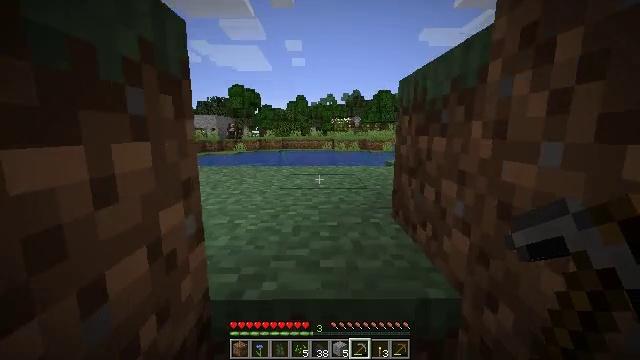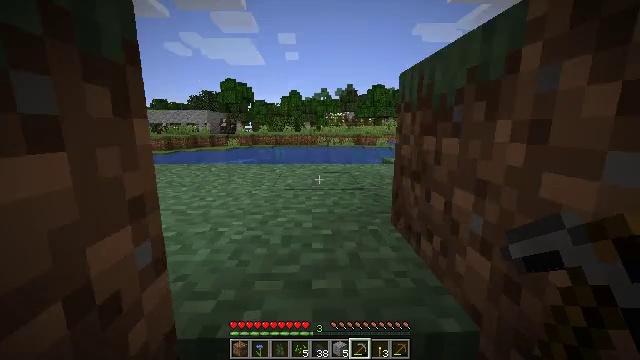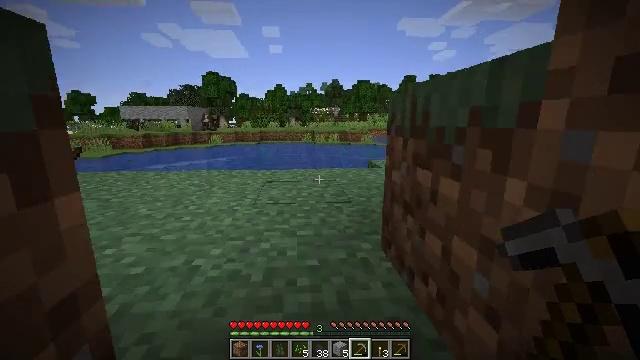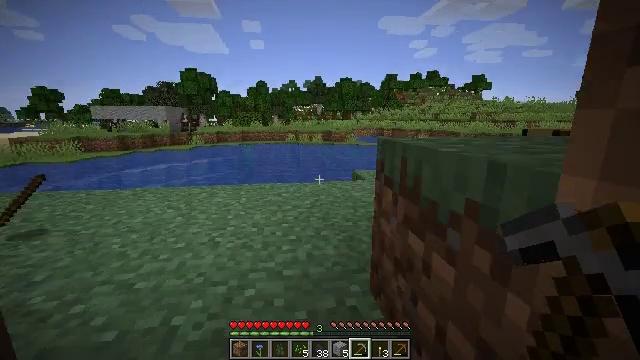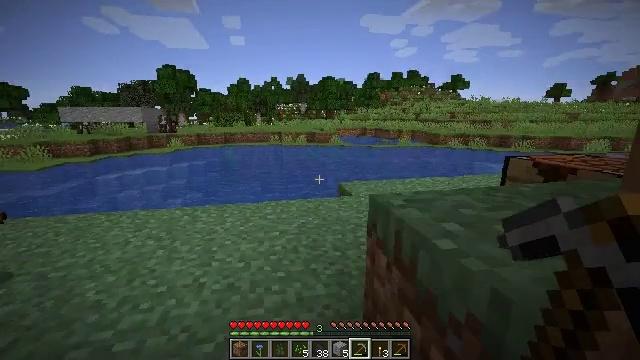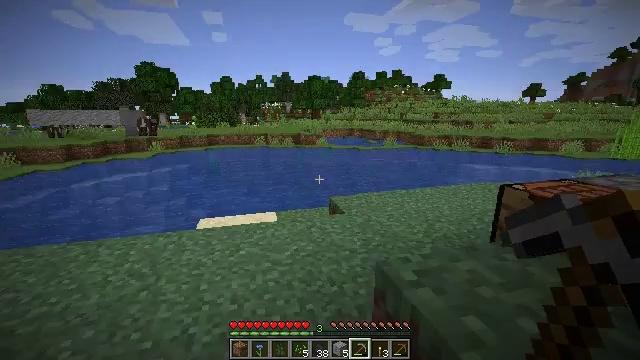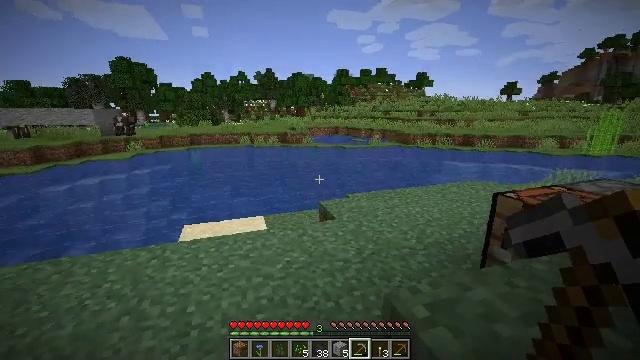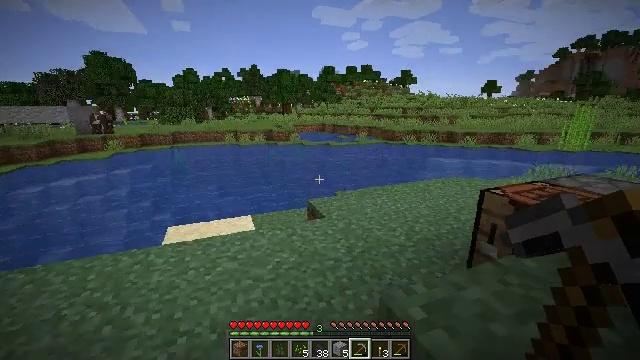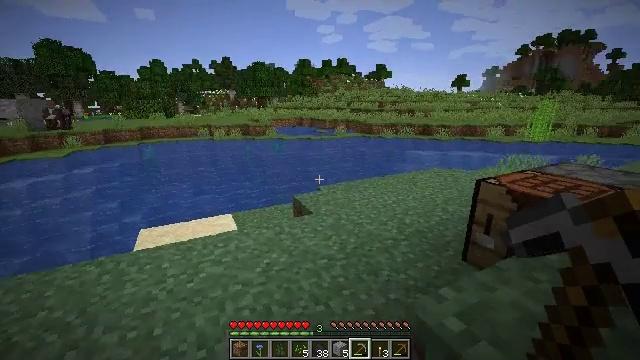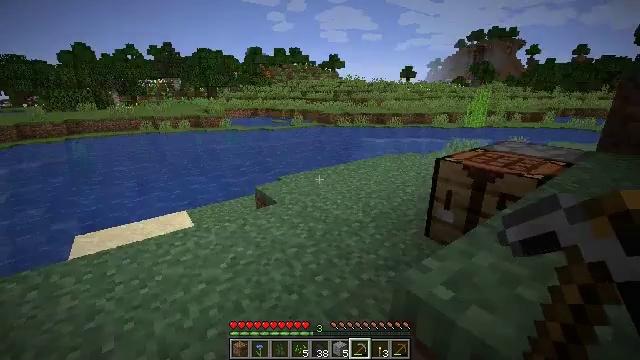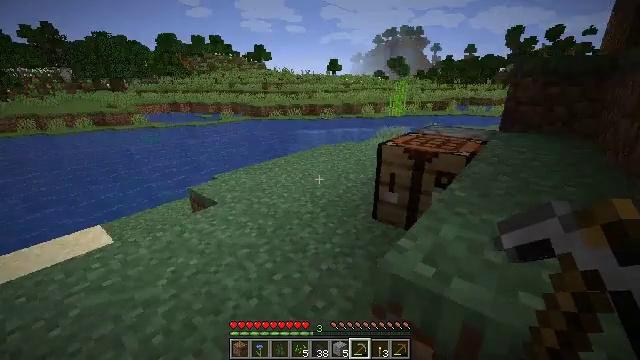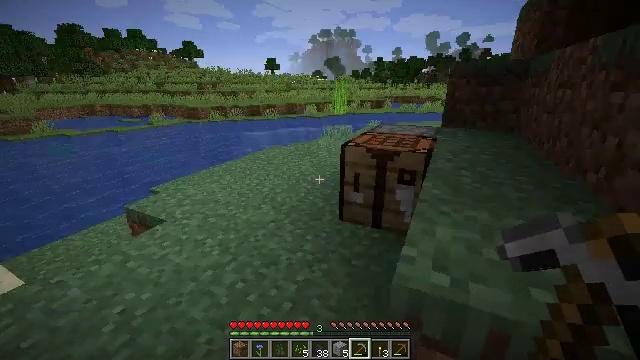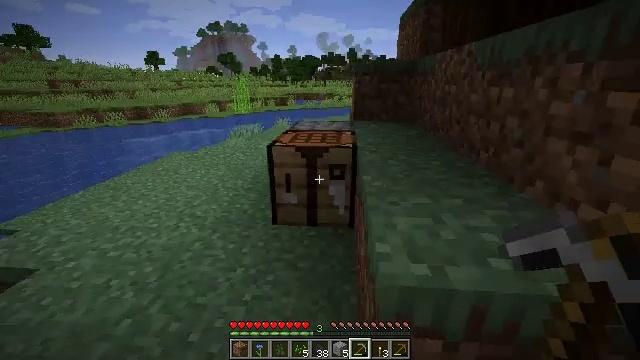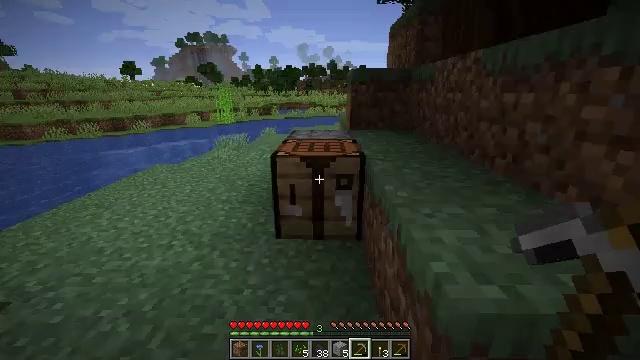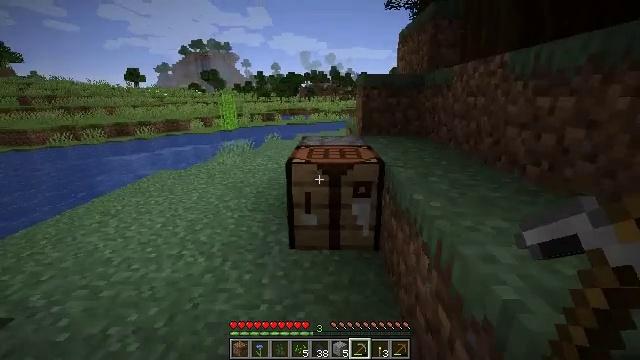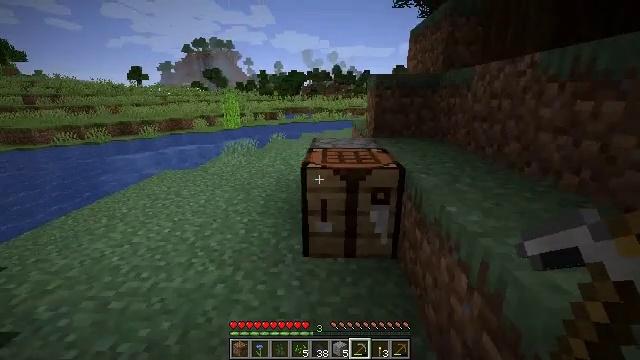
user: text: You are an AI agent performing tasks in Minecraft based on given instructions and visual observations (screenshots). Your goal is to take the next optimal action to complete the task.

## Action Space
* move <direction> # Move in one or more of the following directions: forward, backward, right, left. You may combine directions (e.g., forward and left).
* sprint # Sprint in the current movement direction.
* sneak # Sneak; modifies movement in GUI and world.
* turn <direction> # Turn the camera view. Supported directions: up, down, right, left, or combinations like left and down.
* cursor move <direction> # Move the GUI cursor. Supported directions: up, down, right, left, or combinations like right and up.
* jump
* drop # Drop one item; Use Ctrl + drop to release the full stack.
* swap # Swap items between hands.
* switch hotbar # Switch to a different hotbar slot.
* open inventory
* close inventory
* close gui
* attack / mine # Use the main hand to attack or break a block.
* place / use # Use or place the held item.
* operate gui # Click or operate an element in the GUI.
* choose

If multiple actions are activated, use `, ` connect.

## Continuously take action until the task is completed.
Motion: motion action
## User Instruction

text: Get the furnace back into your inventory.
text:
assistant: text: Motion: move forward, turn right
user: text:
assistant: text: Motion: move forward, turn right and down, jump
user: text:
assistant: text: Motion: move forward and move left, turn right, jump
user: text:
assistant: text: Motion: move forward and move left, turn right, jump
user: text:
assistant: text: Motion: move forward and move left, turn right, jump
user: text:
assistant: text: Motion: move forward and move left, turn right
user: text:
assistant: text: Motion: move forward and move left, turn right
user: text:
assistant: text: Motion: move forward and move left, turn right and down
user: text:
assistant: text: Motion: move forward and move left, turn right and down
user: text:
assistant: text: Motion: move forward and move left, turn right and down
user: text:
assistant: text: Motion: move forward and move left, turn right
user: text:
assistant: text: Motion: move forward and move left, turn right
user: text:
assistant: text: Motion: move forward and move left, turn right and up
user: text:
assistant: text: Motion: move forward and move left, turn up
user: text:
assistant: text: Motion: move forward and move left
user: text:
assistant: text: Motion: move forward and move left, turn left
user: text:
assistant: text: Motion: no_op
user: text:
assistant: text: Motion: no_op
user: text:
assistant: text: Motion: turn right
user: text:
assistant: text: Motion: turn right
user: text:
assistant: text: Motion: turn right and down
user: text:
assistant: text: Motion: turn right and down
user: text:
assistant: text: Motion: turn right
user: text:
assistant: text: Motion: turn right and up
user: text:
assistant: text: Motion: turn right and up
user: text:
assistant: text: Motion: turn left and up
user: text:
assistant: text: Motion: no_op
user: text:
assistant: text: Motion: no_op
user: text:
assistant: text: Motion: turn right
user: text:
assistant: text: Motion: turn right